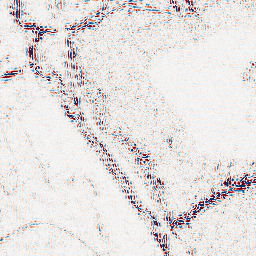
Category: wavelet
Decomposition family: wavelet_dwt
Decomposition parameters: wavelet: db4
level: 2
Upsampling method: regularized
Upsampling parameters: scale: 2
lambda_reg: 0.01
Upsampling scale: 2